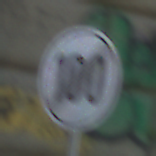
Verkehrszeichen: EndeGeschwindigkeit100
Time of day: Midday
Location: Outdoor (Urban)
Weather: Clear
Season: NotSpecified
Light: Natural